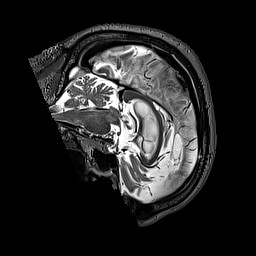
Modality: T2w
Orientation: sagittal
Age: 71
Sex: male
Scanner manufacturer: siemens
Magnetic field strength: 3 T
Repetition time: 3.2 s
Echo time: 0.567 s